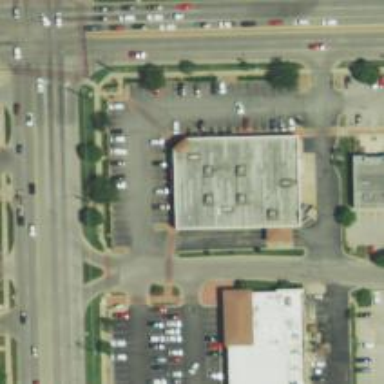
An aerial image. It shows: Pharmacy providing healthcare services.